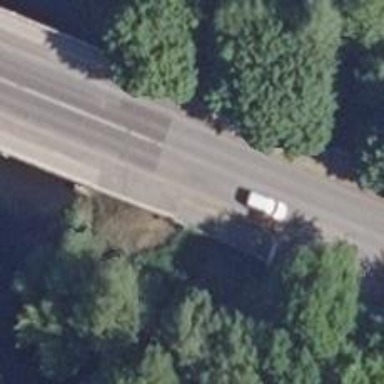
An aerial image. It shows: Asphalt path on bridge with cycleway also surfaced with asphalt.